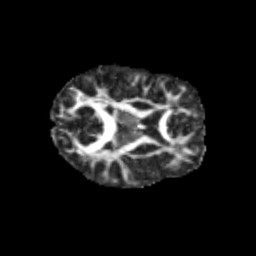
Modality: FA
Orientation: axial
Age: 11
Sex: female
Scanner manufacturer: siemens
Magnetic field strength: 3 T
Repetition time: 3.8 s
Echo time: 0.07 s